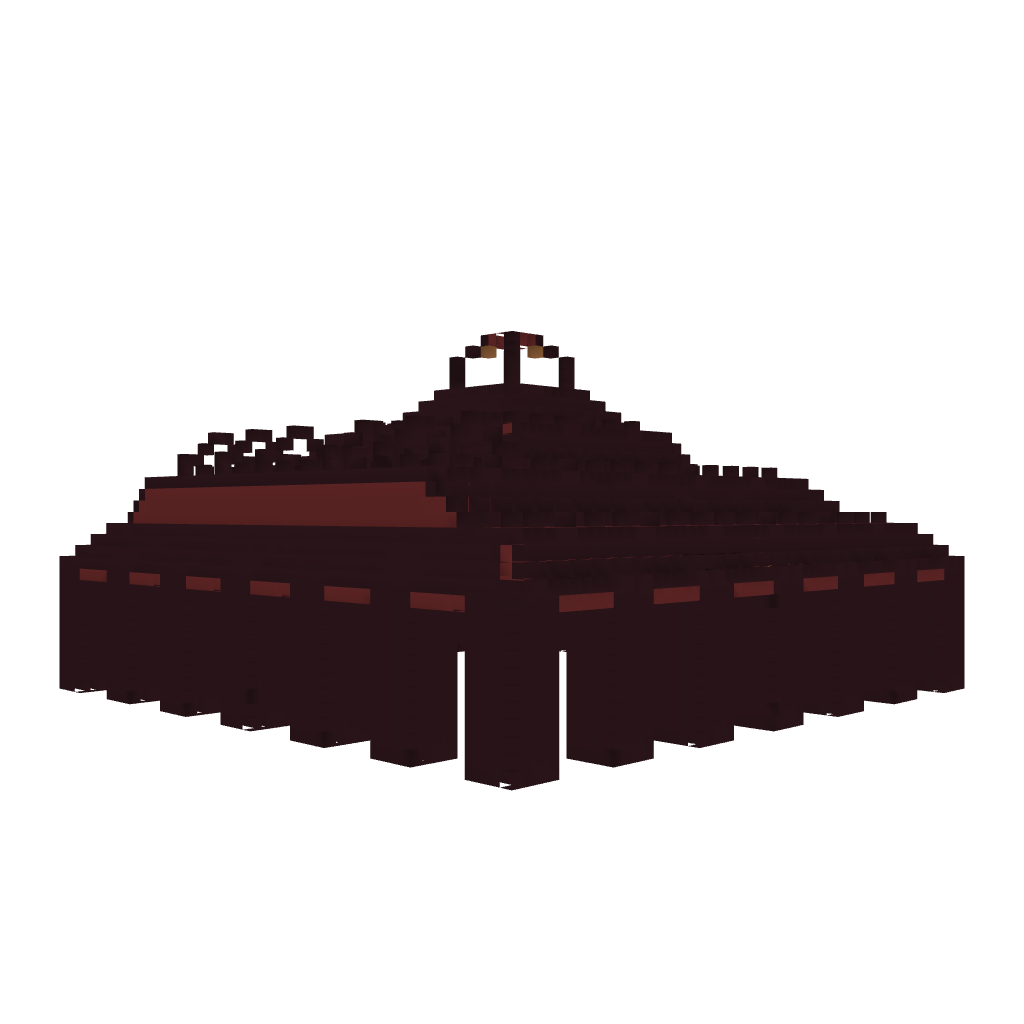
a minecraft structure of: Sea Temple: Nether